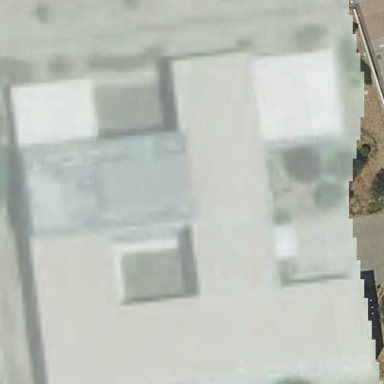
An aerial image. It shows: Clinic.